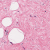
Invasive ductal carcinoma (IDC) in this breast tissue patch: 0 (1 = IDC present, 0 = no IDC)